Field crop: tomato
Growth stage: 1
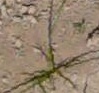
Species: cyperus